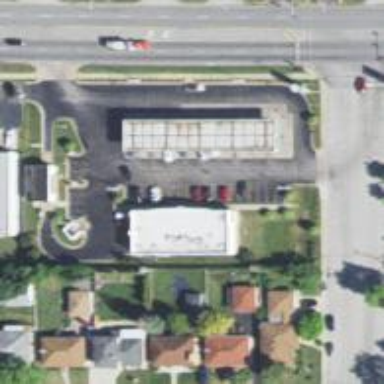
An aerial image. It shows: Convenience shop.